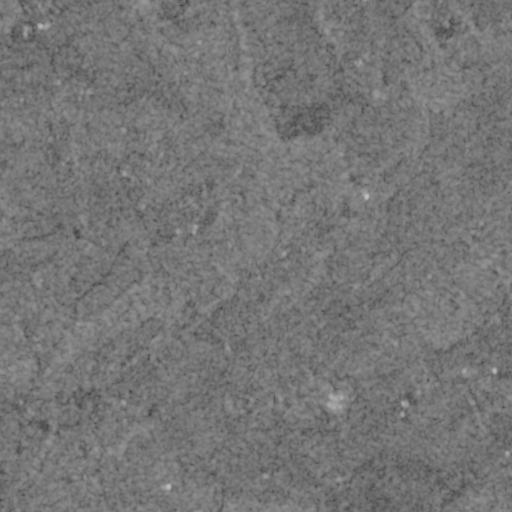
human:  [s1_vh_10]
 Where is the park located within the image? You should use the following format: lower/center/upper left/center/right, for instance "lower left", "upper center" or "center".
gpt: The park is located in the lower left of the image.
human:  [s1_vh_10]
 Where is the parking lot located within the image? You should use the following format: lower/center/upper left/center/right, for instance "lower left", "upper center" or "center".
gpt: The parking lot is located in the lower left of the image.
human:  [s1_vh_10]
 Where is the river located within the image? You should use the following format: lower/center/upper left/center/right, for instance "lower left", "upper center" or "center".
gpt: The river is located in the right of the image.
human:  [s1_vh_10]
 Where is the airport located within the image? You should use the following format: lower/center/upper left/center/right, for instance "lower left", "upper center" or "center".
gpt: There is no airport in the image.

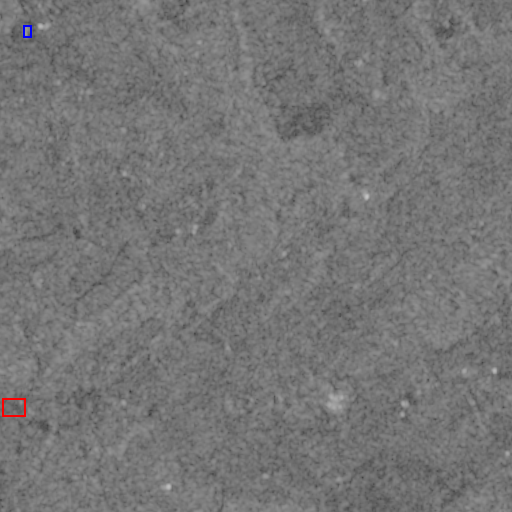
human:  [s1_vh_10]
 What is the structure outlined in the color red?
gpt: The structure outlined in red is a park.
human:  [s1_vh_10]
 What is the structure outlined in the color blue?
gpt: The structure outlined in blue is a building.
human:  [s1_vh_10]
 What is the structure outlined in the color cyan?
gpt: There is no cyan outline.